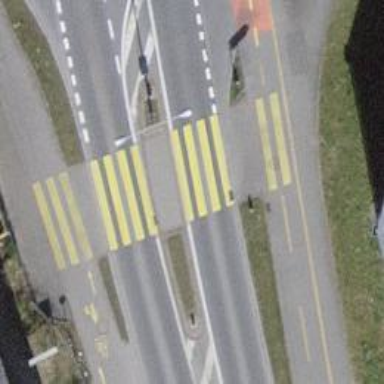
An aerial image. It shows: Uncontrolled zebra crossing with pedestrian island.